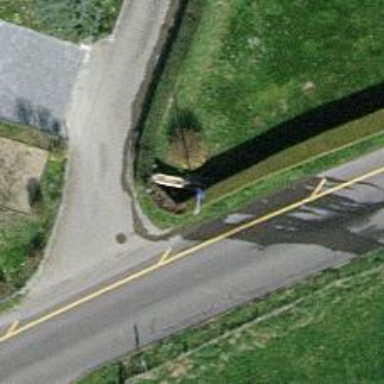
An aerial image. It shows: Hedge acting as barrier.